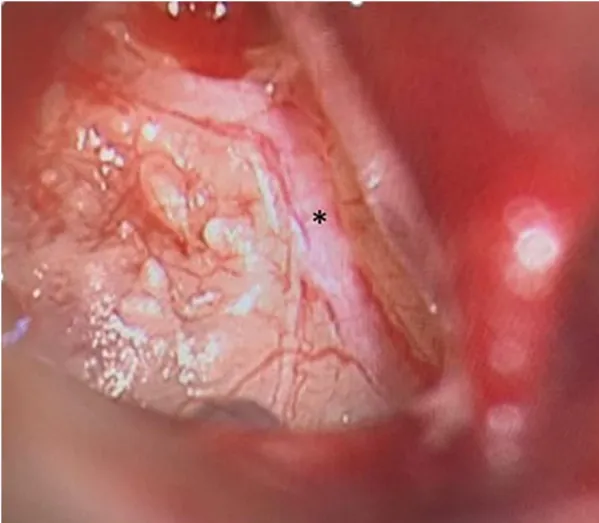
Tympanoscopy, intraoperative situs. Prominent Jacobson's nerve (*).
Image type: medical_photograph (other_medical_photograph)